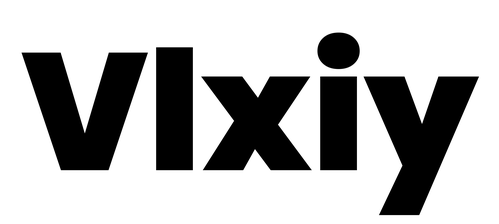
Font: Poppins-Black